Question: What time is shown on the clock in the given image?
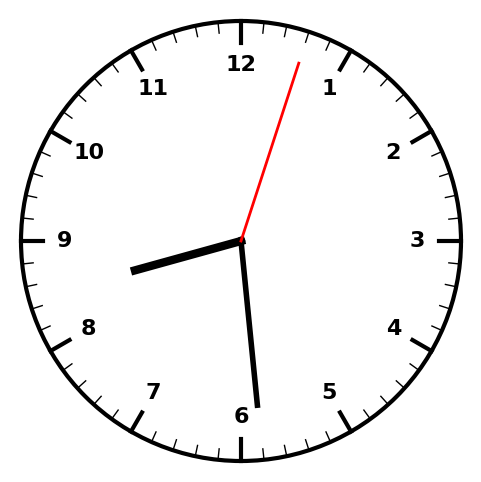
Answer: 08:29:03